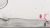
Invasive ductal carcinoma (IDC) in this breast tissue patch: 0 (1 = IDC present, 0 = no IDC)